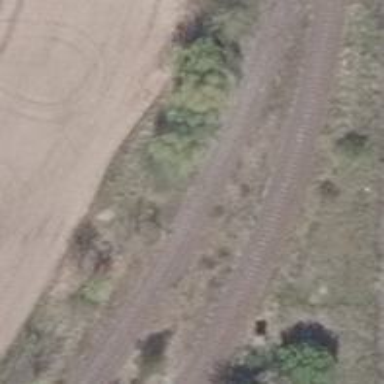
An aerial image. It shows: Disused railway.